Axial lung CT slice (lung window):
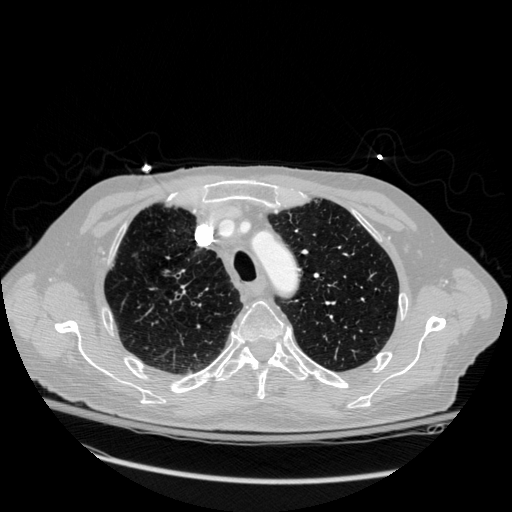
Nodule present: no